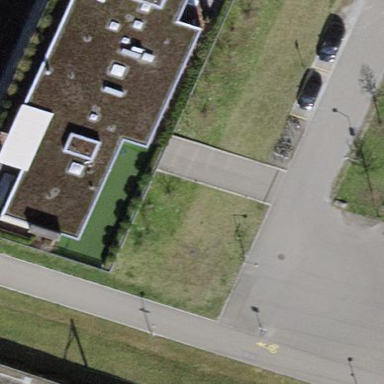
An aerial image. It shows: Building with apartments and flat roof.